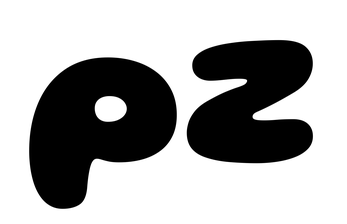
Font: Gluten_Black